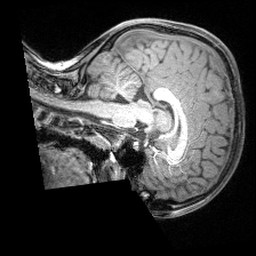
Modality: T1w
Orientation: sagittal
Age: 9
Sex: female
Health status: ill
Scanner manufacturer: siemens
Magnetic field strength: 3 T
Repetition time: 1.6 s
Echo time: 0.00179 s